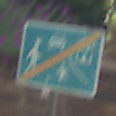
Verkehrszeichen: EndeVerkehrsberuhigterBereich
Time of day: MorningAfternoon
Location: Outdoor (Urban)
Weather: PartlyCloudy
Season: NotSpecified
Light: Natural